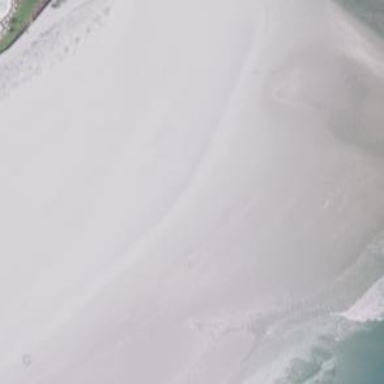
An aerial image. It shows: Scenic beach with natural beauty.